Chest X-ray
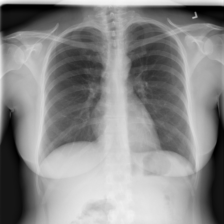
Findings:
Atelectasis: negative
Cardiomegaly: negative
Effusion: negative
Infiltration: negative
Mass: negative
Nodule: negative
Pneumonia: negative
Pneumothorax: negative
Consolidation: negative
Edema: negative
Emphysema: negative
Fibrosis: negative
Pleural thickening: negative
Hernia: negative